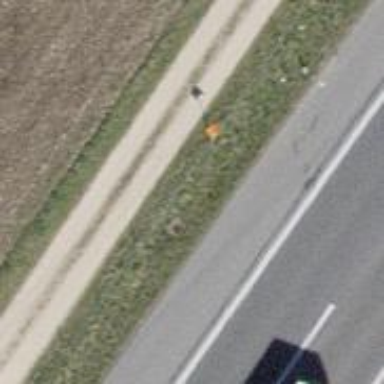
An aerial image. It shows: Aerial marker.